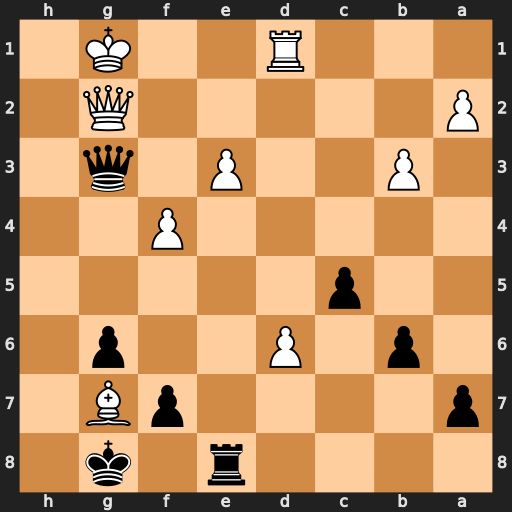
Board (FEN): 4r1k1/p4pB1/1p1P2p1/2p5/5P2/1P2P1q1/P5Q1/3R2K1
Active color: b
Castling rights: -
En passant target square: -
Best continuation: Qxe3+ Qf2 Qxf2+ Kxf2 Kxg7